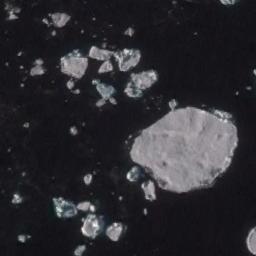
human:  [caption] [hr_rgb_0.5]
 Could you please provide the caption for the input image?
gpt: The sea ice in the middle is approximately circular .

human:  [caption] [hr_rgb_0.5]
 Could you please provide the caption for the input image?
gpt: A large piece of sea ice and some small pieces of ice sea float in the deep blue sea .

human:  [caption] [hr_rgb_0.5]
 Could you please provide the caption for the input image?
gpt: A large piece of ice and a few sparse small pieces of ice float on the blue sea .

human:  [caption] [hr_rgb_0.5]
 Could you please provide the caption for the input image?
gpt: There is a big ice and many small ice on the deep blue sea .

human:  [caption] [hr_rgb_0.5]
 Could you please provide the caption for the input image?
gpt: There are some pieces of sea ice and a larger one .